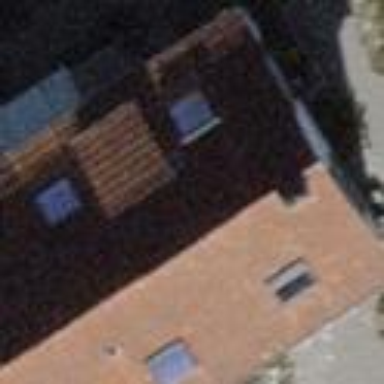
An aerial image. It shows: Building with tiled roof.